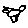
Label: bird